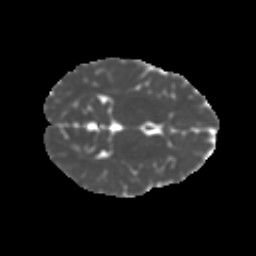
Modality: MD
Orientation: axial
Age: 10
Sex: male
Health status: ill
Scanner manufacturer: ge
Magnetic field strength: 3 T
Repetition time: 6.752 s
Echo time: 0.079 s